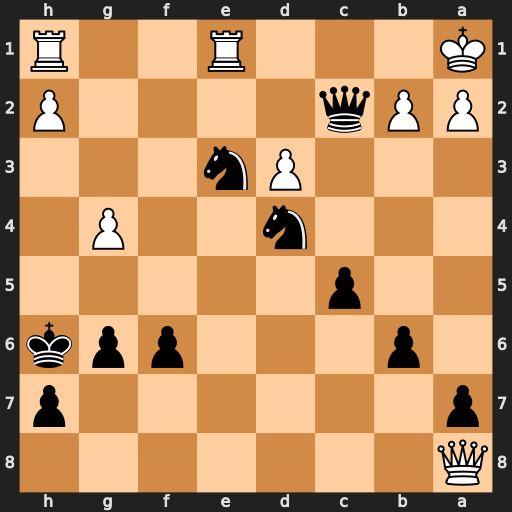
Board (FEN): Q7/p6p/1p3ppk/2p5/3n2P1/3Pn3/PPq4P/K3R2R
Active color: b
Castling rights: -
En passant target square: -
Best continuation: Qxd3 Qf8+ Kg5 h4+ Kxg4 Reg1+ Kh5